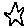
Label: star